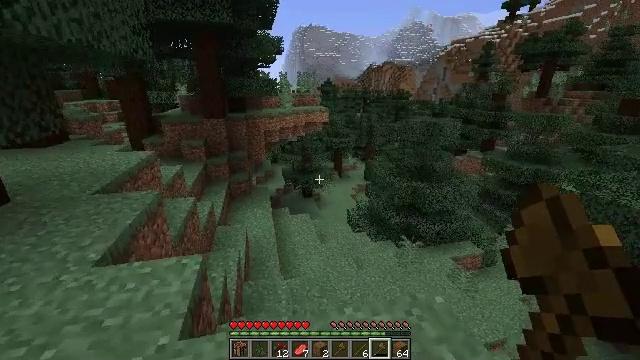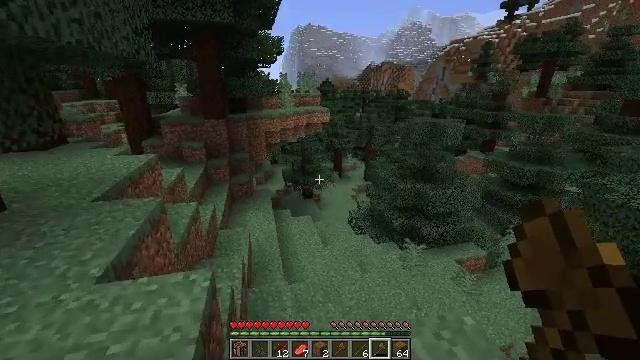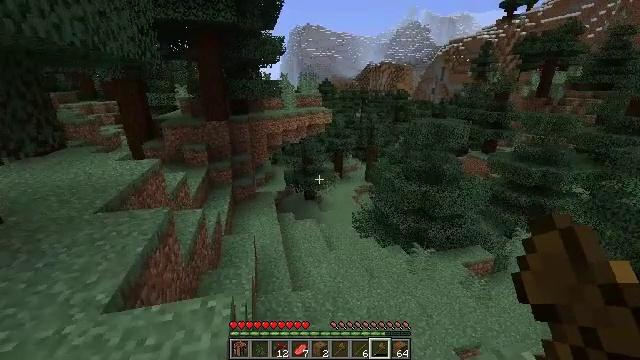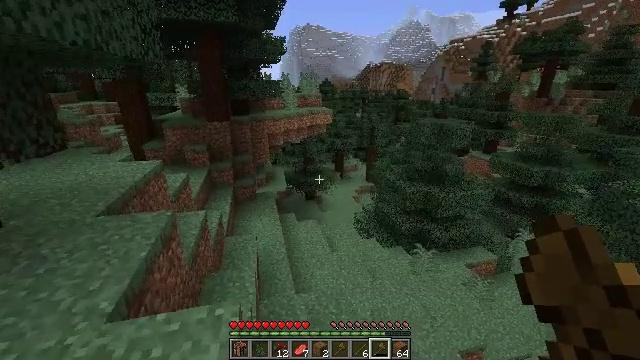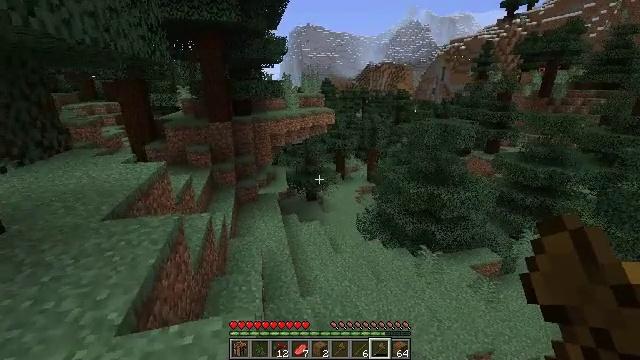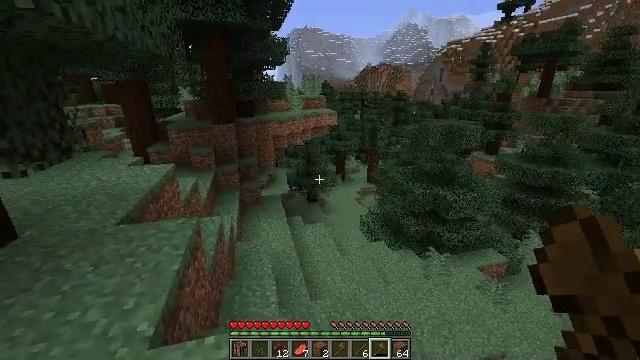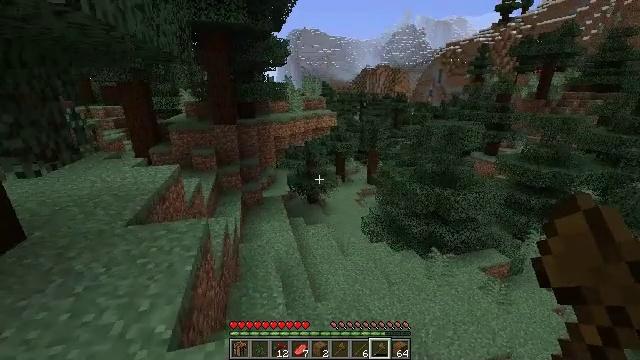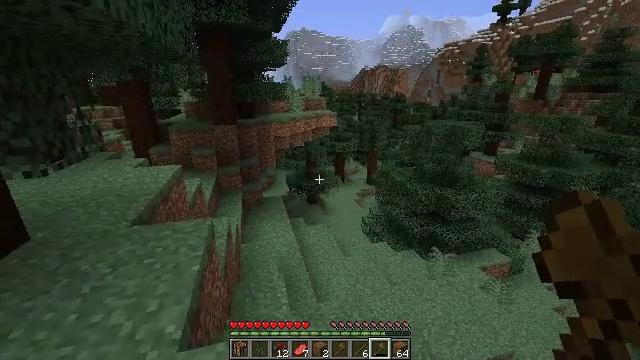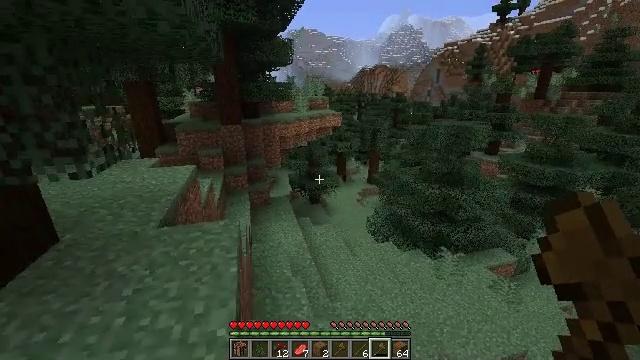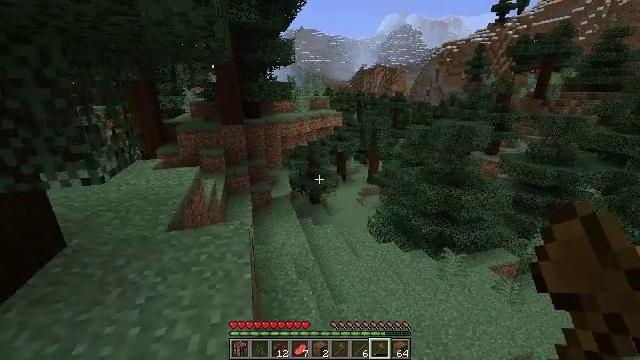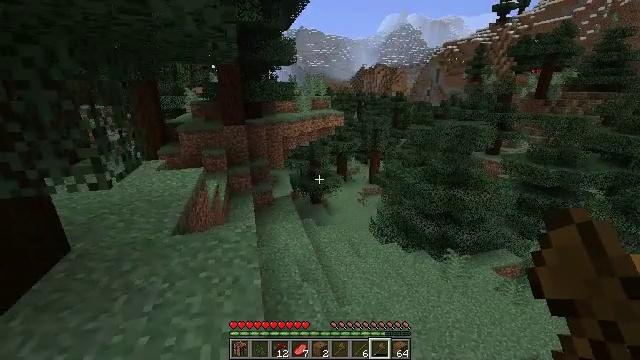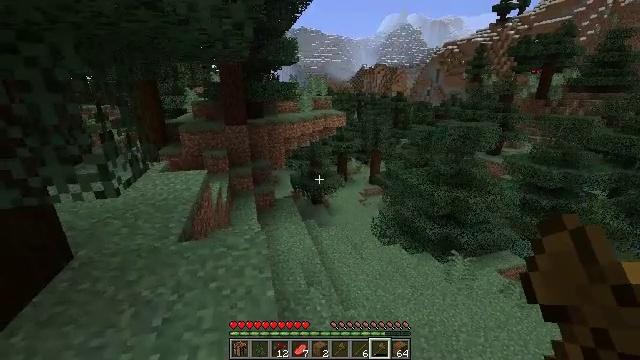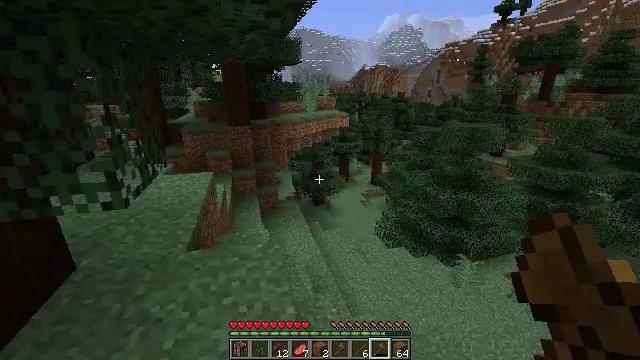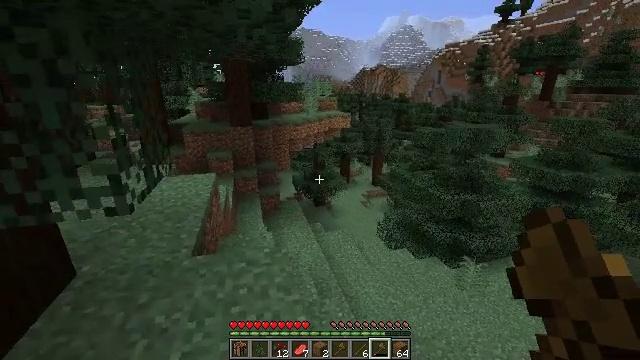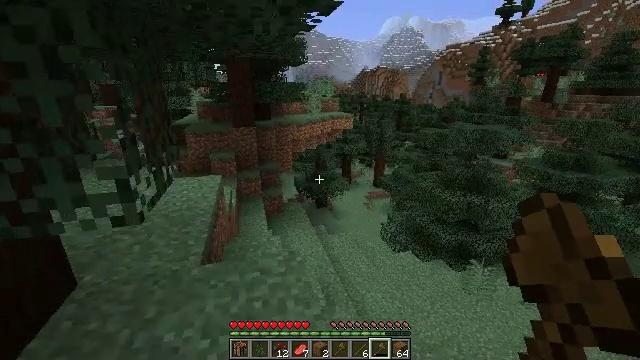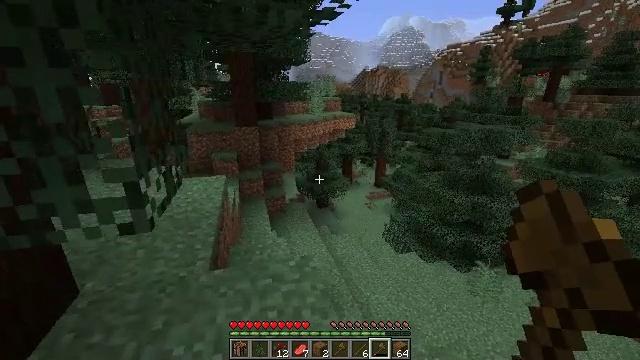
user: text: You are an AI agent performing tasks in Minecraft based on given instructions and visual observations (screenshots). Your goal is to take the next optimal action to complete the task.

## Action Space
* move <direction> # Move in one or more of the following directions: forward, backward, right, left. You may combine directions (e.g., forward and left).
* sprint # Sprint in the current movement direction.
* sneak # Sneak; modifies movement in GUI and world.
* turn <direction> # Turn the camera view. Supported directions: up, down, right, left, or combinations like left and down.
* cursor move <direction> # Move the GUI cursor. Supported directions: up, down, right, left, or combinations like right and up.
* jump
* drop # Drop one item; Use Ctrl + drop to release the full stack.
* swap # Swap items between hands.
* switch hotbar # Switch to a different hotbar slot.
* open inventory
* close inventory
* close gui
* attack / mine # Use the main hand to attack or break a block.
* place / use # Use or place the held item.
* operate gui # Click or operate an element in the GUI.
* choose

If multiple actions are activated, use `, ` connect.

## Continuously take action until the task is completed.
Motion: motion action
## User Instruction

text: Destroy the spruce leaves to get sticks and saplings.
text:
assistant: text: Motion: move forward and move left
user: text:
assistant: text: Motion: move forward and move left
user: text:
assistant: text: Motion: move forward and move left
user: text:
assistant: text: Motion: move left
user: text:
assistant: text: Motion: move left
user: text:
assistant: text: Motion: move left
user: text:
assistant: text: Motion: move left
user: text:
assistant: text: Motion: move left
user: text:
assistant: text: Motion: move forward and move left
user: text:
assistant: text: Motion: move forward and move left
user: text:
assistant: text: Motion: move forward and move left
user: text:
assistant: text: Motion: move forward and move left
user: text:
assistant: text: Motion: move forward and move left
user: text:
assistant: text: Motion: move forward and move left
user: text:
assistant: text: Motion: move forward and move left
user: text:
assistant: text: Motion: move forward and move left
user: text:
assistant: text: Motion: move forward and move left
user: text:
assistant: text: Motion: move forward and move left
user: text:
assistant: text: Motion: move forward
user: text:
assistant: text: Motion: move forward
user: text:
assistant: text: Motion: no_op
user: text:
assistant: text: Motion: no_op
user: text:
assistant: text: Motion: no_op
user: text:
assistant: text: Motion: no_op
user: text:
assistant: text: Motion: no_op
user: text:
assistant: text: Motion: no_op
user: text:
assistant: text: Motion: no_op
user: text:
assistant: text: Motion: turn left
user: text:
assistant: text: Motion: turn left and down
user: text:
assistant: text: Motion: move back, turn left